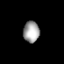
Tissue: prostate
Cell type: T cells
Senescence score: 0.9012
Nuclear area (px): 335
Mean DAPI intensity: 161.134